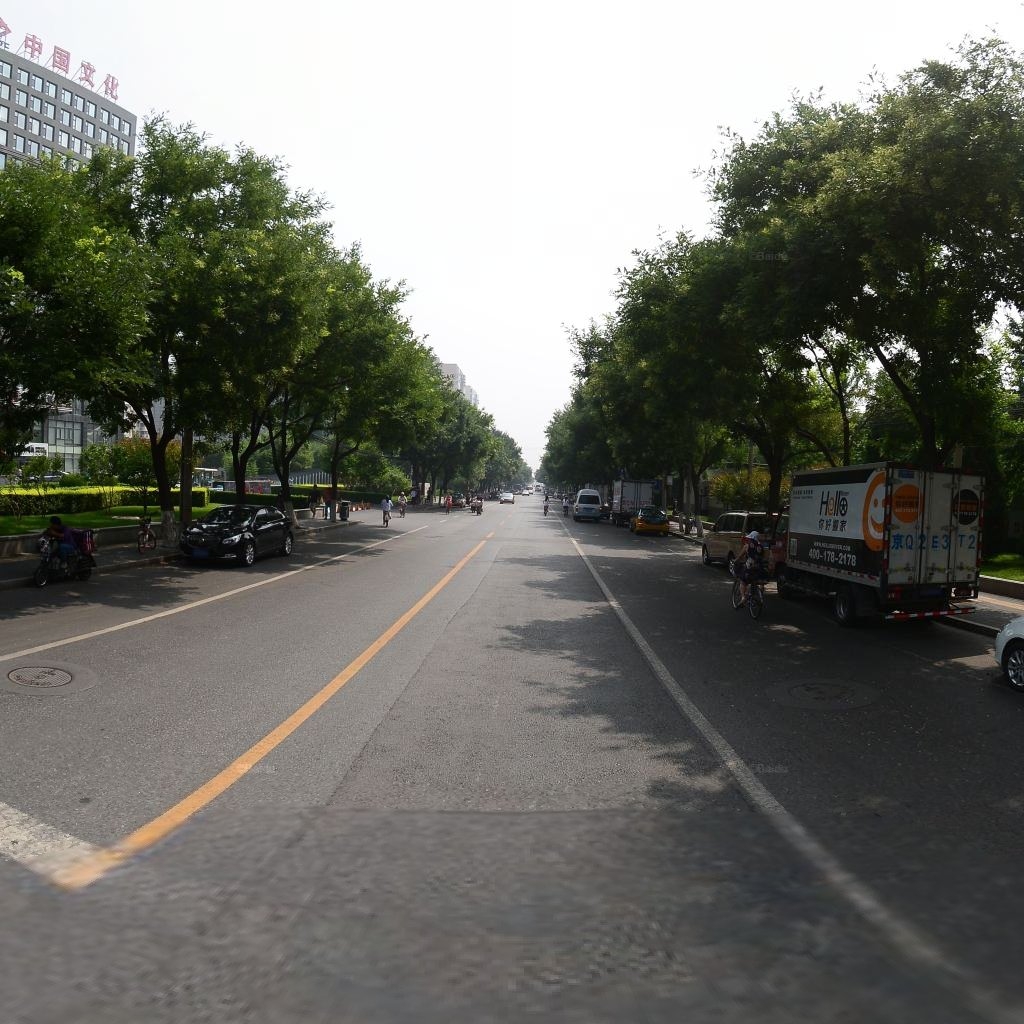
Region: Xicheng
Road damage annotations: longitudinal crack, manhole cover, manhole cover